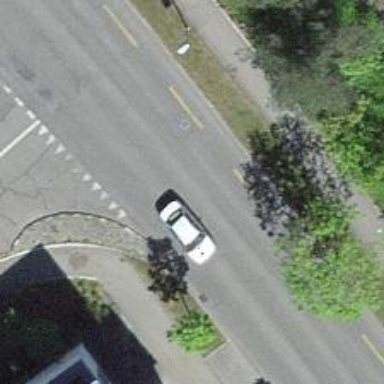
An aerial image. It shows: Tertiary road with asphalt surface and separate sidewalk.